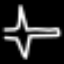
Label: airplane